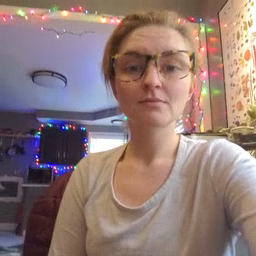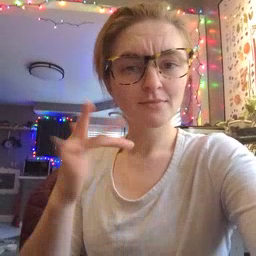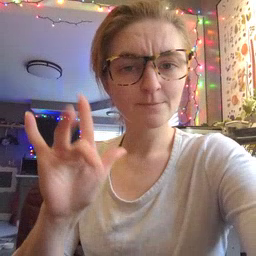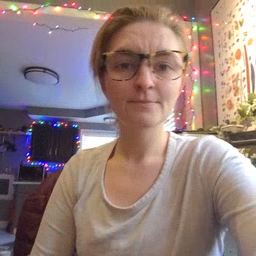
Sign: empty